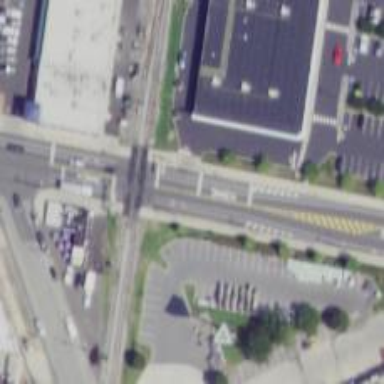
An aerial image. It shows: Unmarked road crossing.